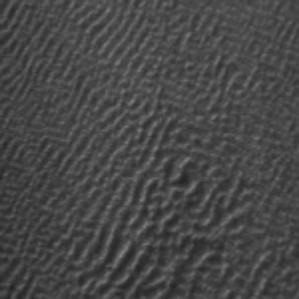
Label: frost